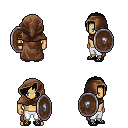
a pixel art fantasy rpg character, male body template, human, tanned skin, brown cape, white pants, raven parted hairstyle, cloth hood, ghillies, shield, four views (front, back, left, right), 2x2 character sprite sheet, small pixel art, hard edges, no anti-aliasing